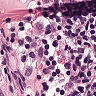
Metastatic tissue present: no